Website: home-depot
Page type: customer-info-address
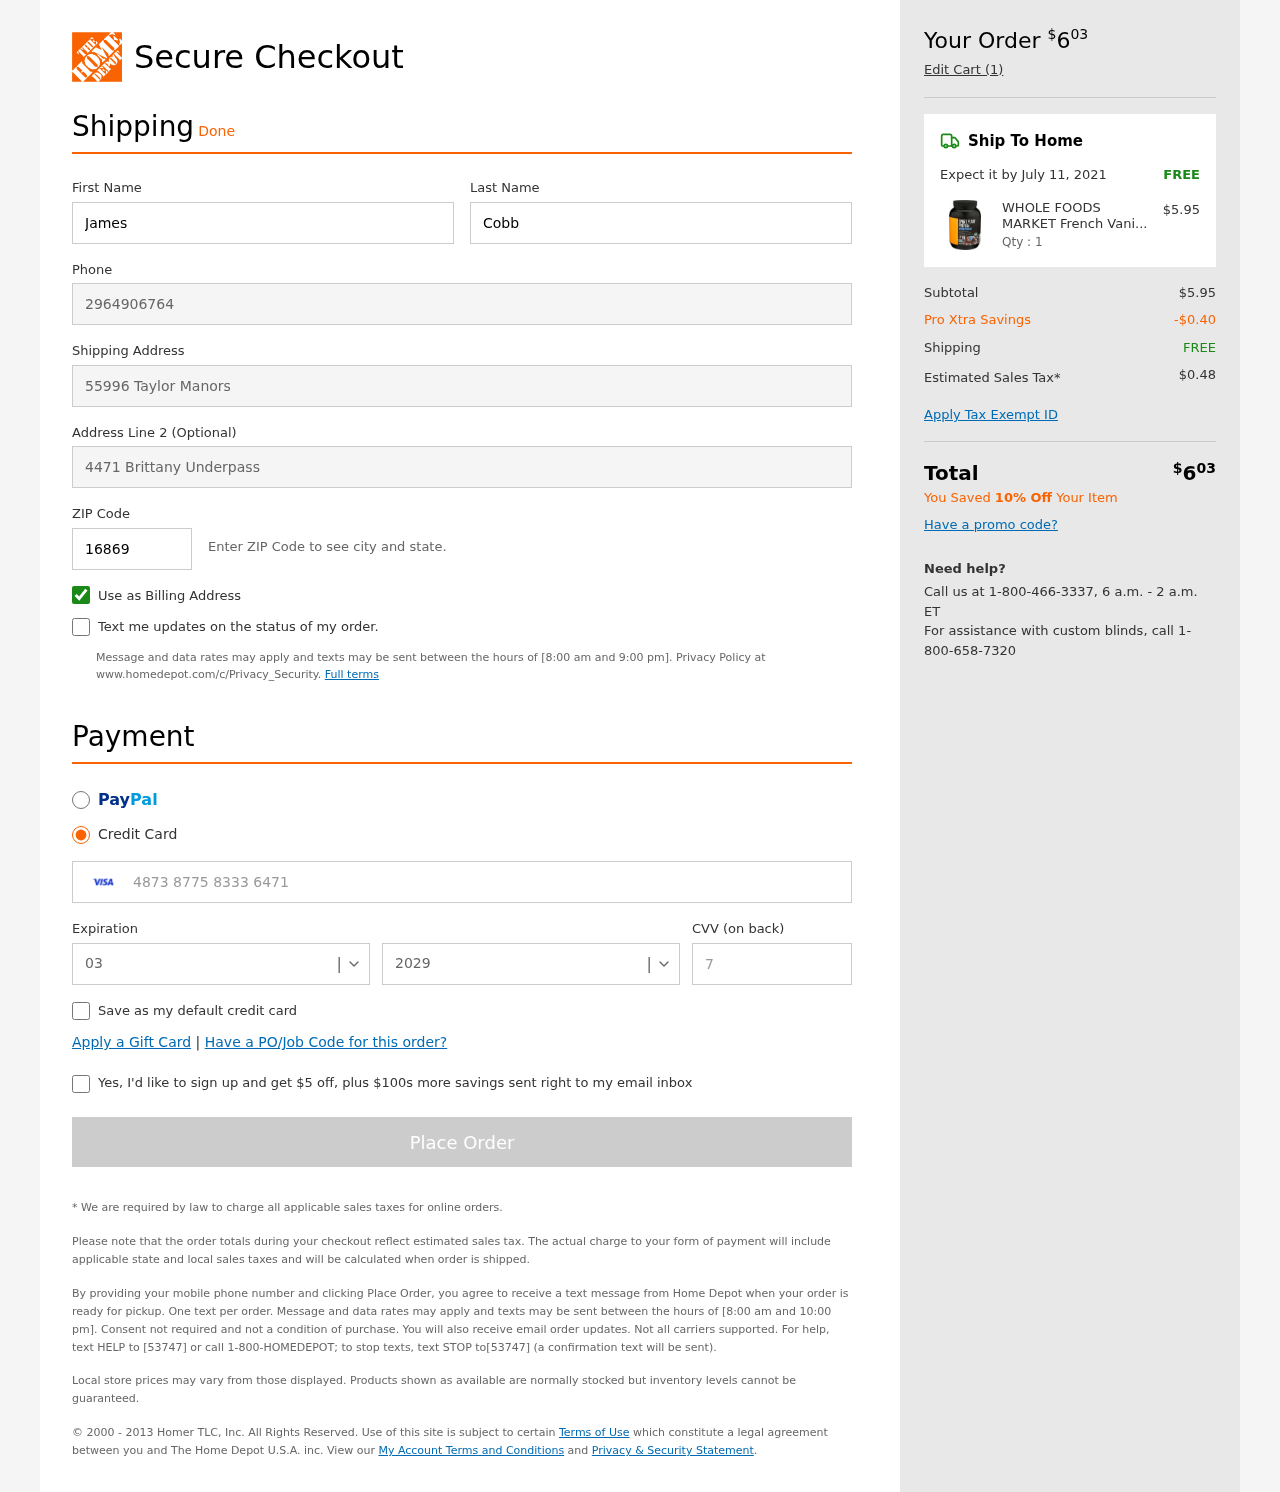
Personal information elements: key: PII_CARD_CVV
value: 704
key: PII_CARD_EXPIRY_MONTH
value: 03
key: PII_CARD_EXPIRY_YEAR
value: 29
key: PII_CARD_NUMBER
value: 4873 8775 8333 6471
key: PII_FIRSTNAME
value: James
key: PII_LASTNAME
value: Cobb
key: PII_PHONE
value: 2964906764
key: PII_POSTCODE
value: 16869
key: PII_STREET
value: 55996 Taylor Manors
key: PII_STREET2
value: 4471 Brittany Underpass
Product elements: key: PRODUCT1_NAME
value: WHOLE FOODS MARKET French Vanilla Plant Protein Shake, 33 OZ
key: PRODUCT1_PRICE
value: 5.95
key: PRODUCT1_QUANTITY
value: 1
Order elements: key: ORDER_TOTAL
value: $603
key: ORDER_NUM_ITEMS
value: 1
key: ORDER_DELIVERY_DATE
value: July 11, 2021
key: ORDER_SHIPPING_COST
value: FREE
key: ORDER_SUBTOTAL
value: $5.95
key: ORDER_DISCOUNT
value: -$0.40
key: ORDER_SHIPPING_COST2
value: FREE
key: ORDER_TAX
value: $0.48
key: ORDER_TOTAL2
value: $603
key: ORDER_SAVINGS_MESSAGE
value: You Saved 10% Off Your Item